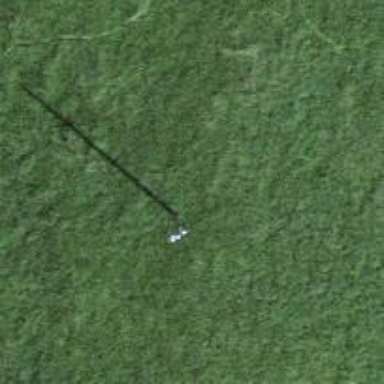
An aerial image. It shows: Power pole.